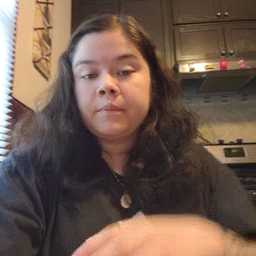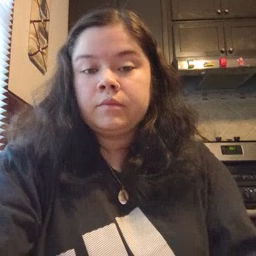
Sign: read